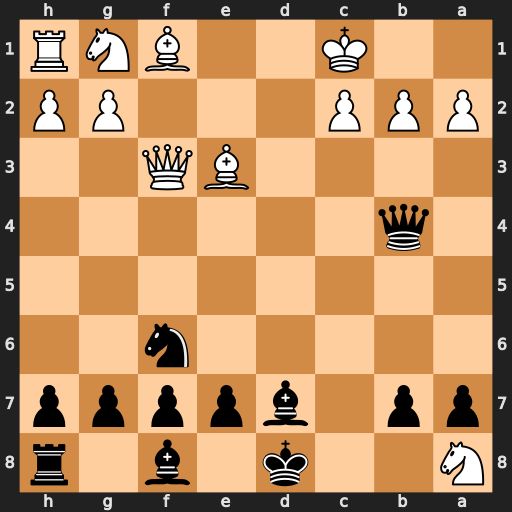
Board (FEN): N2k1b1r/pp1bpppp/5n2/8/1q6/4BQ2/PPP3PP/2K2BNR
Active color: b
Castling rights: -
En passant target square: -
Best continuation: Qe1+ Qd1 Qxe3+